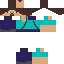
A male human skin with medium skin, wearing brown long hair dressed in a blue tshirt and blue pants, featuring a closed mouth.